Question: I have referred to the previous query <URL> but still not getting answer for my question.
I have a gold price dataset.
'''
Date Price
31-01-1979 1840.8
28-02-1979 2011.7
30-03-1979 1940.2
30-04-1979 2013.1
. .
. .
. .
26-02-2021 128073.3
31-03-2021 123639
30-04-2021 130934.3
31-05-2021 137979.1
'''
'''
df['MA12'] = df['Price'].rolling(12).mean()
'''

'''
import plotly.express as px
fig1 = px.line(df, x="Date", y="Price", template = 'plotly_dark')
fig2 = px.line(df, x="Date", y="MA12", template = 'plotly_dark')
fig1.show()
fig2.show()
'''
'''
import plotly.express as px
fig = px.line(df, x='Date', y=["Price","MA12"], template = 'plotly_dark')
fig.show()
'''
'y'
a) Why I am getting this error.
b) Please help me in getting plotly command for getting both price and moving average price in single plot.
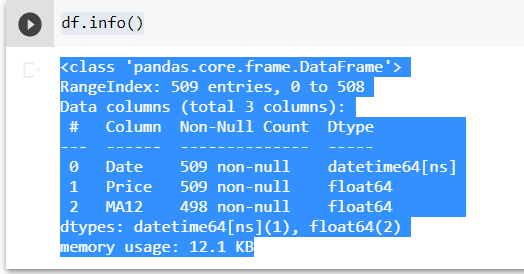
Answer: Even though the answer was resolved in the comments, I am adding an answer so people encountering the same issue can find the solution.
Colab's version of Plotly is v4.4.1, and the 'px.line' function in this version of Plotly does not support a multiple element list as an input to the 'y' argument. Upgrading to the newest version of 'Plotly v4.14.3' and then restarting runtime in Colab resolves this issue.